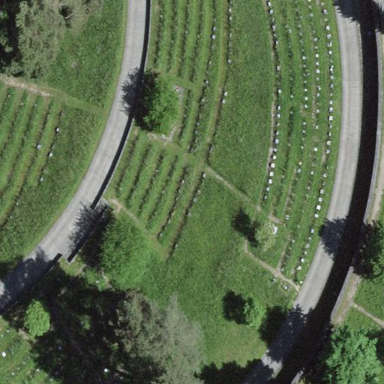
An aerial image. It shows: Graveyard.